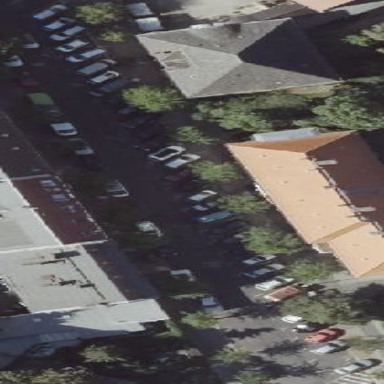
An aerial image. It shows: Parking area with asphalt surface. It is street-side parking with diagonal orientation.